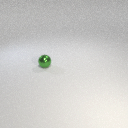
small green metal sphere